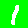
Digit: 1